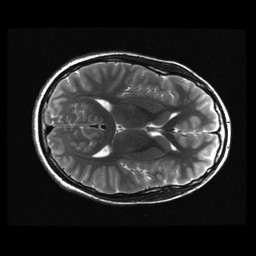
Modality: T2w
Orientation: axial
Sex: male
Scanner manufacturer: ge
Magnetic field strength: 3 T
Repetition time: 5 s
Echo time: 0.1012 s